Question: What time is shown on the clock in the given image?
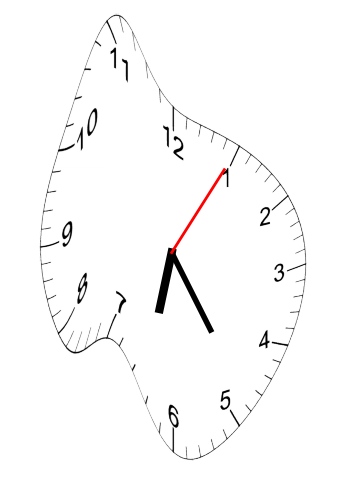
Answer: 06:24:05